Current action and preconditions to check: trajectory_clear

Your task: For each precondition in the list above, predict whether it will hold at this action.

Consider the current scene as observed from the mobile robot's camera, and analyze the predicted future states of all dynamic agents (e.g., people, animals, vehicles, or any moving entities) within the NEXT SECOND.

IMPORTANT: Only answer "very likely" if you are absolutely certain—based on strong, clear evidence—that a dynamic agent will violate the precondition in the predicted future state. Do NOT answer "very likely" for unlikely, ambiguous, or low-probability risks.

Ask yourself for each precondition: Is there a high probability, with clear and convincing evidence, that the predicted future states of any dynamic agent will interfere with the predicted future state of the currently executing action within the NEXT SECOND, causing that precondition to fail?

Assess the risk level based on these predictions. Use "likely" or "very likely" if motions create a clear risk of interference.

Use "neutral" or "improbable" if agents are nearby but their predicted paths are clearly diverging or non-conflicting.

Failure Risk Categories: "very improbable", "improbable", "neutral", "likely", "very likely"

Answer Format: Output ONLY the probability_of_failure value from these categories: "very improbable", "improbable", "neutral", "likely", "very likely"

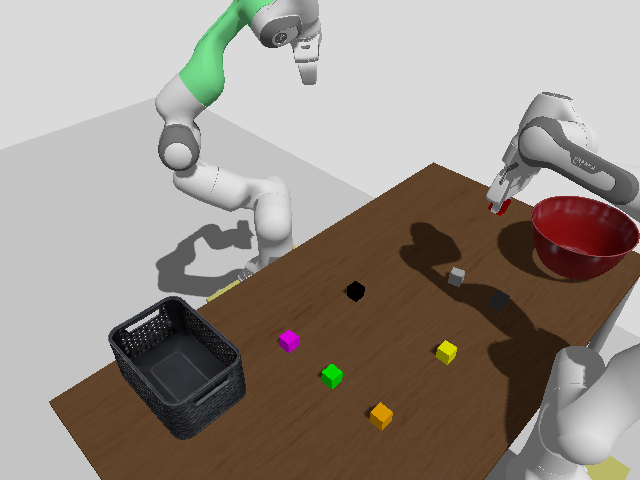

Answer: very improbable